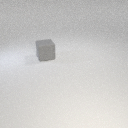
large gray rubber cube